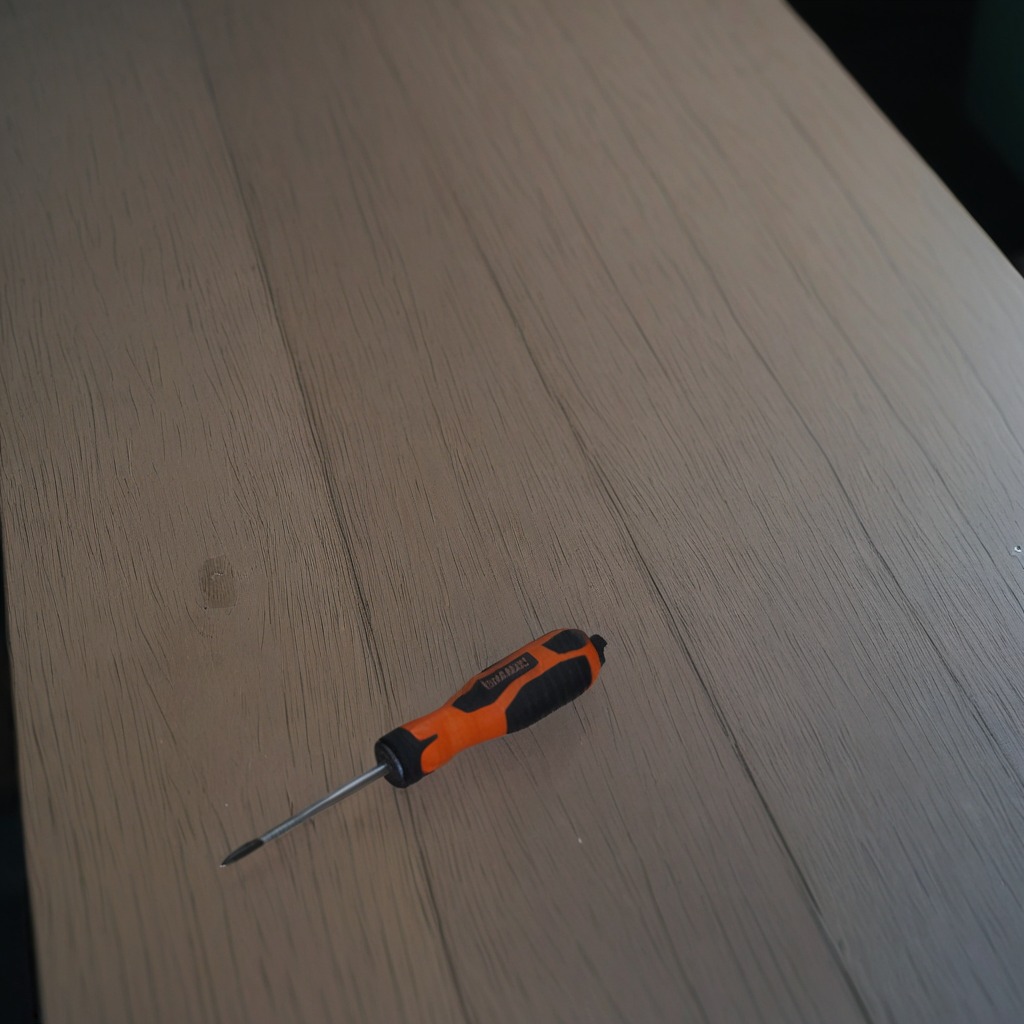
A screwdriver lying on a table.